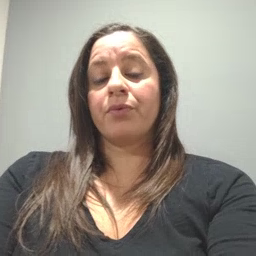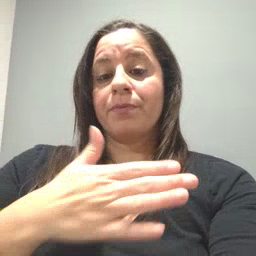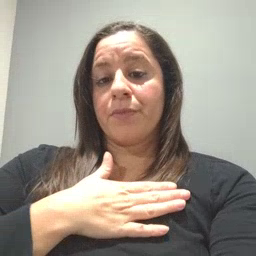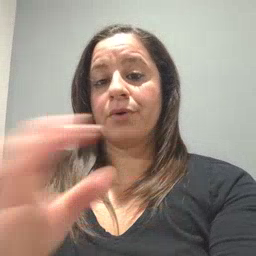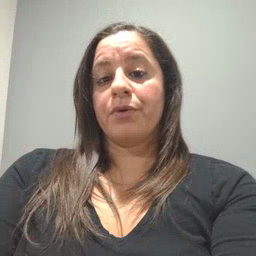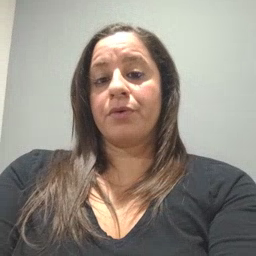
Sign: minemy